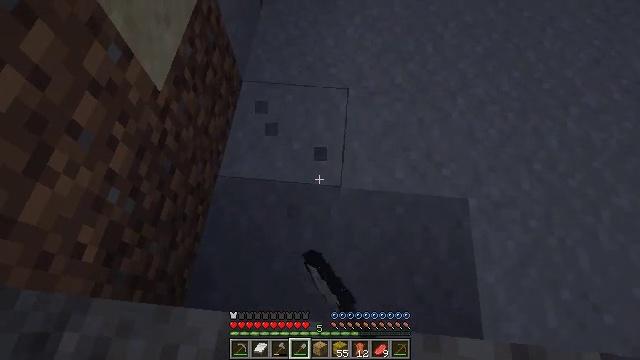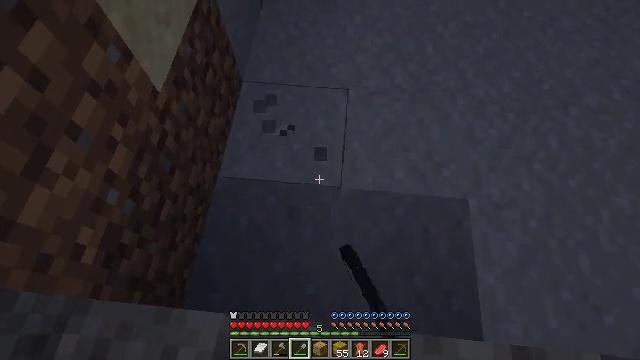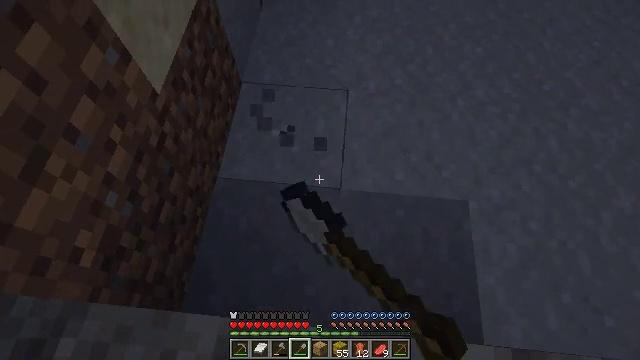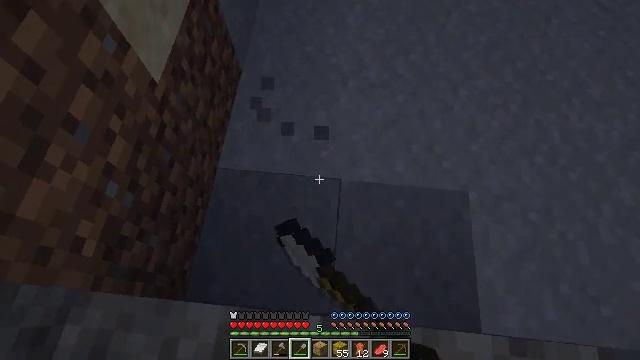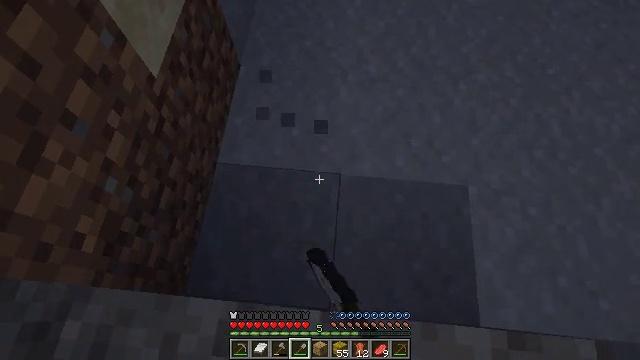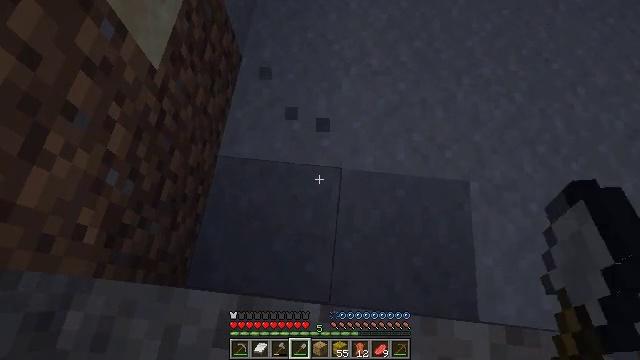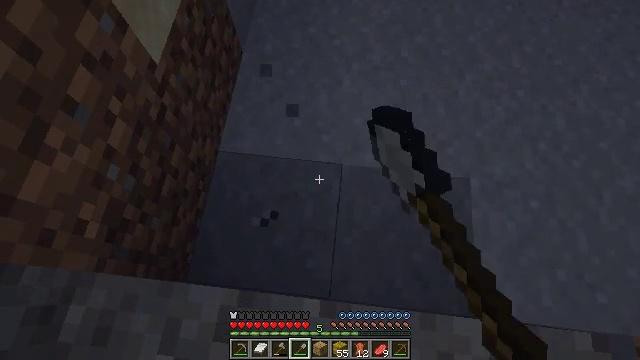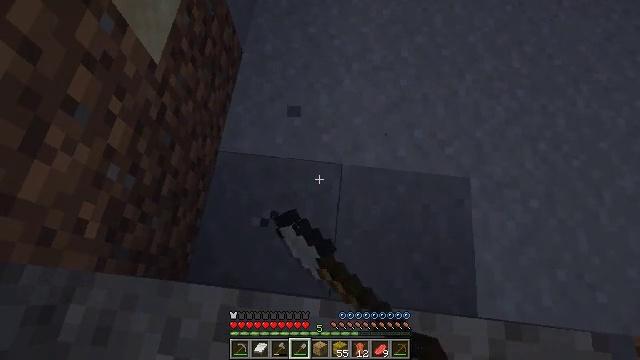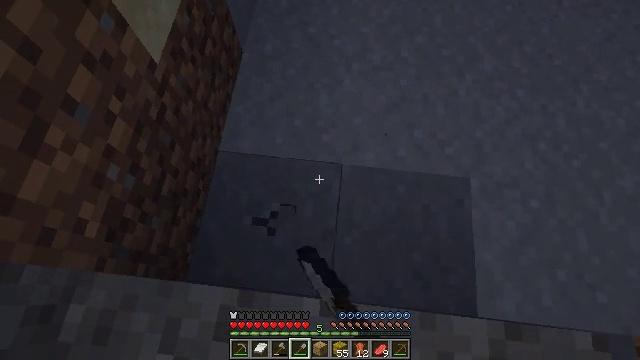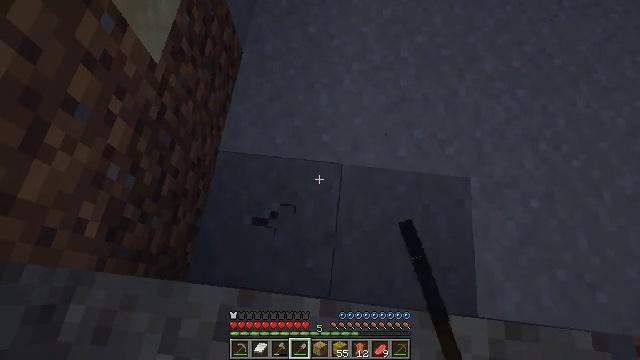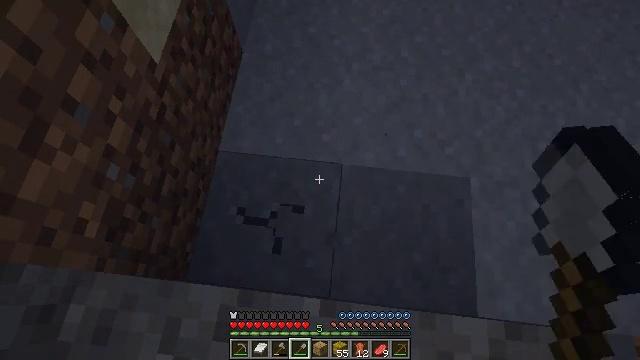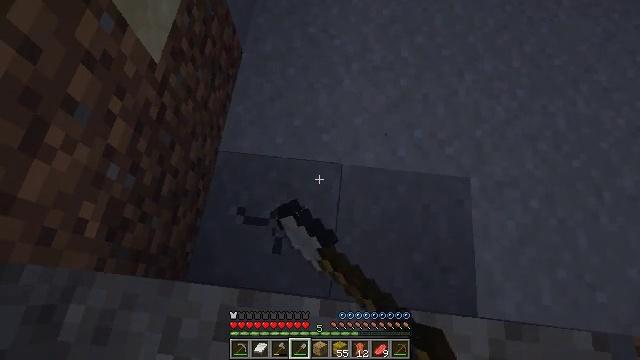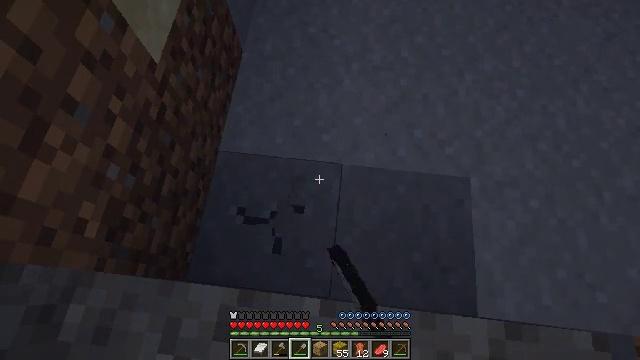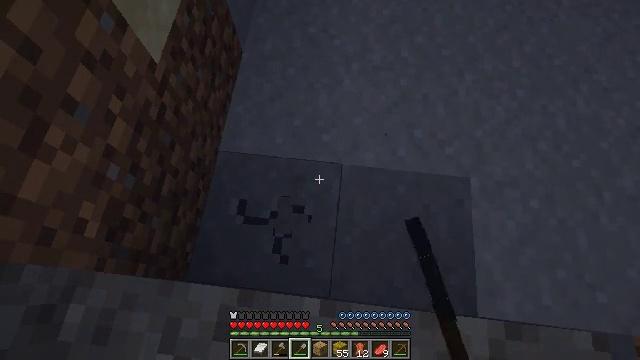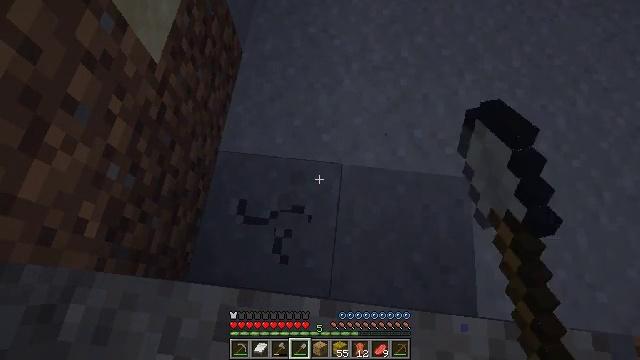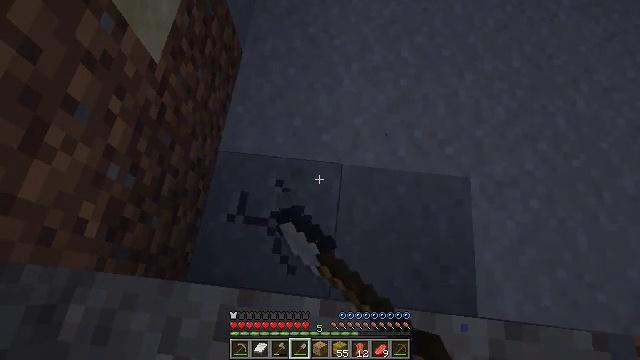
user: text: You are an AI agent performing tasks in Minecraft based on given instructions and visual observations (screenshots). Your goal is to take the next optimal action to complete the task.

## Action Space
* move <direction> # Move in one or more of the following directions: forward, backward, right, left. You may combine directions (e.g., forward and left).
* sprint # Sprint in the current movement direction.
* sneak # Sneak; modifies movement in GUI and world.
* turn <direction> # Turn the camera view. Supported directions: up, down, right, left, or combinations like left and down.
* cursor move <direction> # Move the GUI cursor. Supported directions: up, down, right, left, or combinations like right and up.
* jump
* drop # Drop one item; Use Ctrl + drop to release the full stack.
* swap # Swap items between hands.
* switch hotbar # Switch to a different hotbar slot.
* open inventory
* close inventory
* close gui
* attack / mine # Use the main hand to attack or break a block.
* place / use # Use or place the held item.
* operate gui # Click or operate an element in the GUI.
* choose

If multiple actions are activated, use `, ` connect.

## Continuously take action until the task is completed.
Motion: motion action
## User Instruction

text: Dig up clay found underwater.
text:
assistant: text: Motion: sneak, attack / mine
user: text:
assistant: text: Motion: sneak, attack / mine
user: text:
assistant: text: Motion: sneak, turn down, attack / mine
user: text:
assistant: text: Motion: sneak, turn down, attack / mine
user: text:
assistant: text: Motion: sneak, turn down, attack / mine
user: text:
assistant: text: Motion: sneak, attack / mine
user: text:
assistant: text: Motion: sneak, attack / mine
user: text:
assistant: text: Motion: sneak, attack / mine
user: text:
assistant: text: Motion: sneak, attack / mine
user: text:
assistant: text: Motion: sneak, attack / mine
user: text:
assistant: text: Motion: sneak, attack / mine
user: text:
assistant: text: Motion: sneak, attack / mine
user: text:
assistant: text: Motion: sneak, attack / mine
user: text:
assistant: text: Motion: sneak, attack / mine
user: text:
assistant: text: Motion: sneak, attack / mine
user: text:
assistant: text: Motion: sneak, attack / mine
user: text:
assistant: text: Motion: sneak, attack / mine
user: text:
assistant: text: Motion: sneak, attack / mine
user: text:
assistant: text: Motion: sneak, attack / mine
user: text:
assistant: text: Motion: sneak, attack / mine
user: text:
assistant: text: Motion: sneak, attack / mine
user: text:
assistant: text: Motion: sneak, attack / mine
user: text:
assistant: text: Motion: sneak, attack / mine
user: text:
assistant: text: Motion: sneak, attack / mine
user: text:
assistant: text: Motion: sneak, attack / mine
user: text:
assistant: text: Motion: sneak, attack / mine
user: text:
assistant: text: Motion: sneak, attack / mine
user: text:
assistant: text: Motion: sneak, turn right, attack / mine
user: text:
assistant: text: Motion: move right, sneak, turn right, attack / mine
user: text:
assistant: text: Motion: move right, sneak, attack / mine